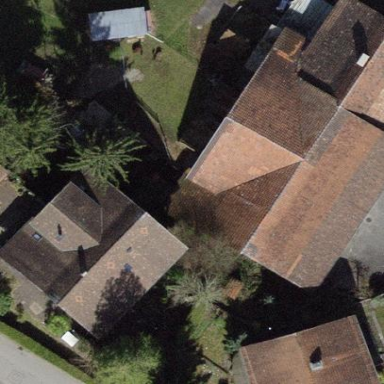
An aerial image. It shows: Detached building.